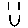
Label: smiley face